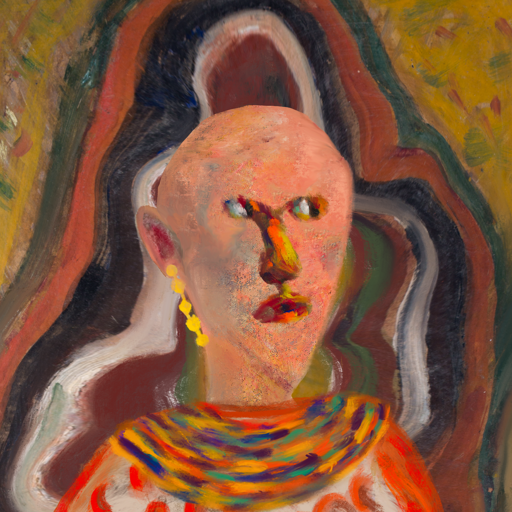
Background: AfterRaid, Head And Neck Side: Irani, Face Side: An_Impression, Bust: Rupkatha, Hair Side: Blank, Head Accessory: Blank, Second Necklace: An_Impression_2, Necklace: Blank, Baby: Blank